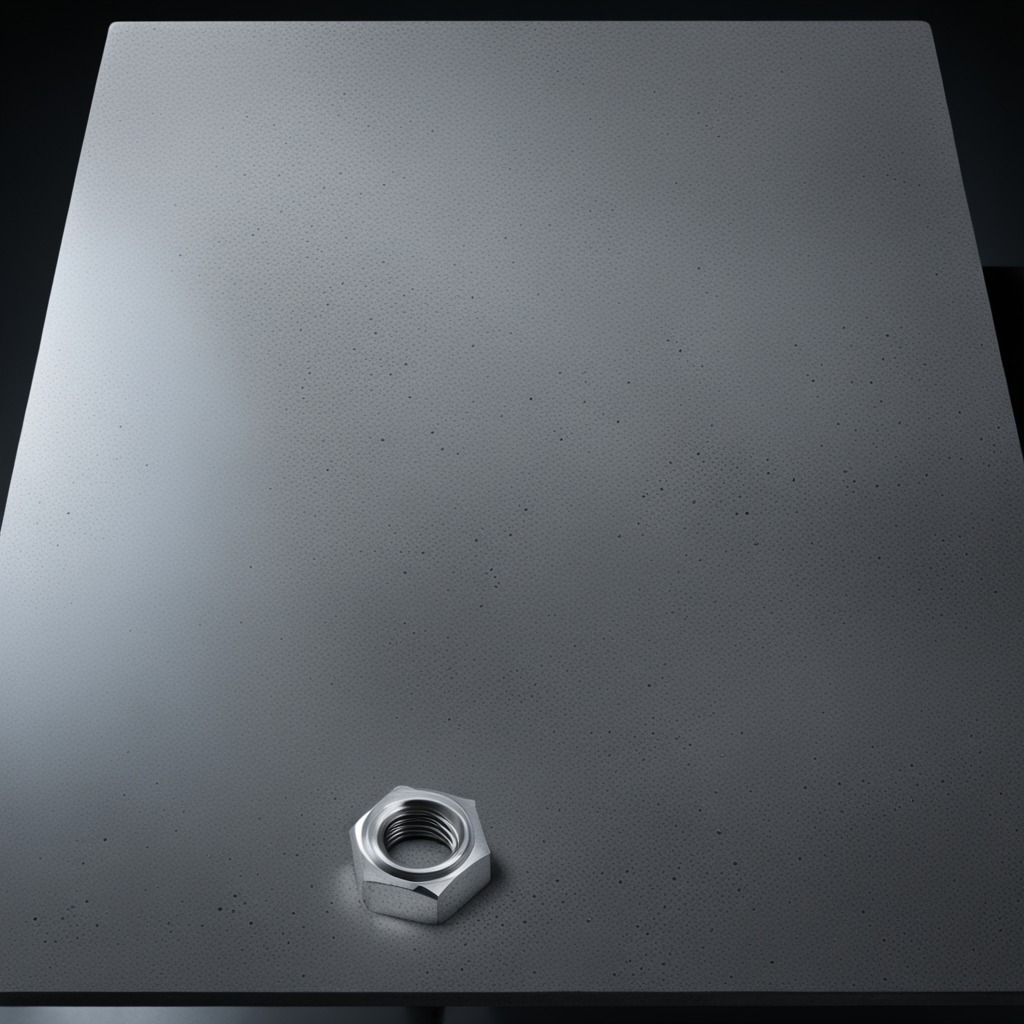
A metal nut is lying on the clean granite table inside a workshop at night.